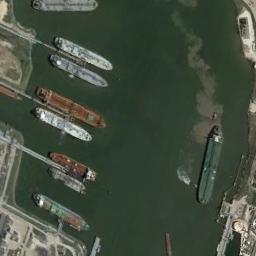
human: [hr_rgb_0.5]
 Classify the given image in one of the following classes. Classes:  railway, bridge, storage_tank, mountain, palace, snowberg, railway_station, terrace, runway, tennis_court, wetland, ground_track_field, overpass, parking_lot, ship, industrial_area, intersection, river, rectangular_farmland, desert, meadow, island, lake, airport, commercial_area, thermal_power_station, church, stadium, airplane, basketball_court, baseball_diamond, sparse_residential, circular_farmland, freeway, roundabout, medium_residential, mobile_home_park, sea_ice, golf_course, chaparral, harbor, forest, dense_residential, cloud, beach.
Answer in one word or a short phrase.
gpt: ship